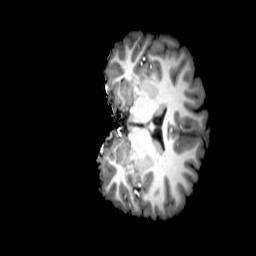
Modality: T1w
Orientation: coronal